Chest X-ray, AP view. Patient: 54 years old, sex F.
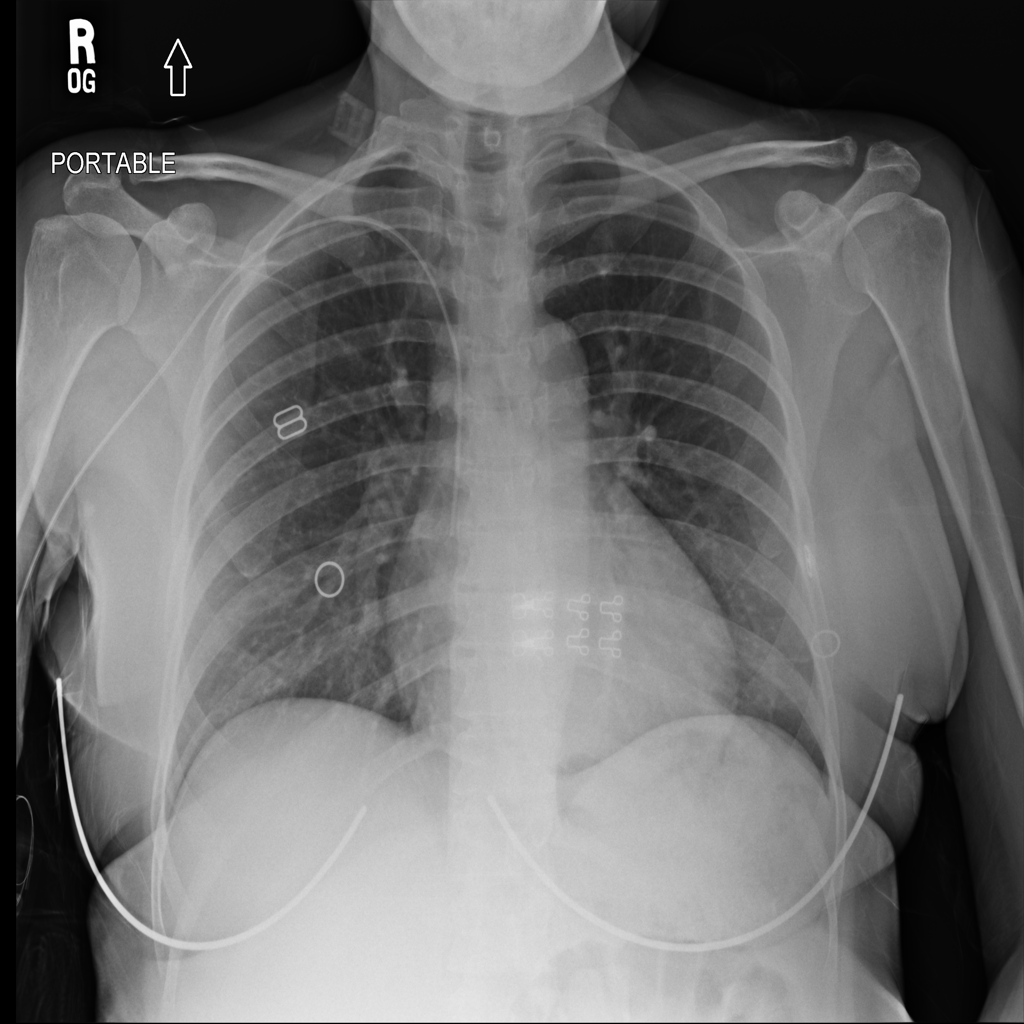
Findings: No Finding